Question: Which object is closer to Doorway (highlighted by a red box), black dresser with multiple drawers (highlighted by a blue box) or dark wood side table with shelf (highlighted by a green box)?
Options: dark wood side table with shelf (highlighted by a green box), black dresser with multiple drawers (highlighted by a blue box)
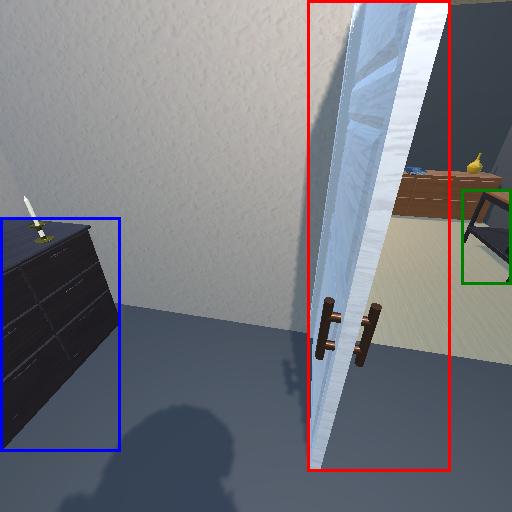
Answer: dark wood side table with shelf (highlighted by a green box)